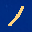
Label: 1